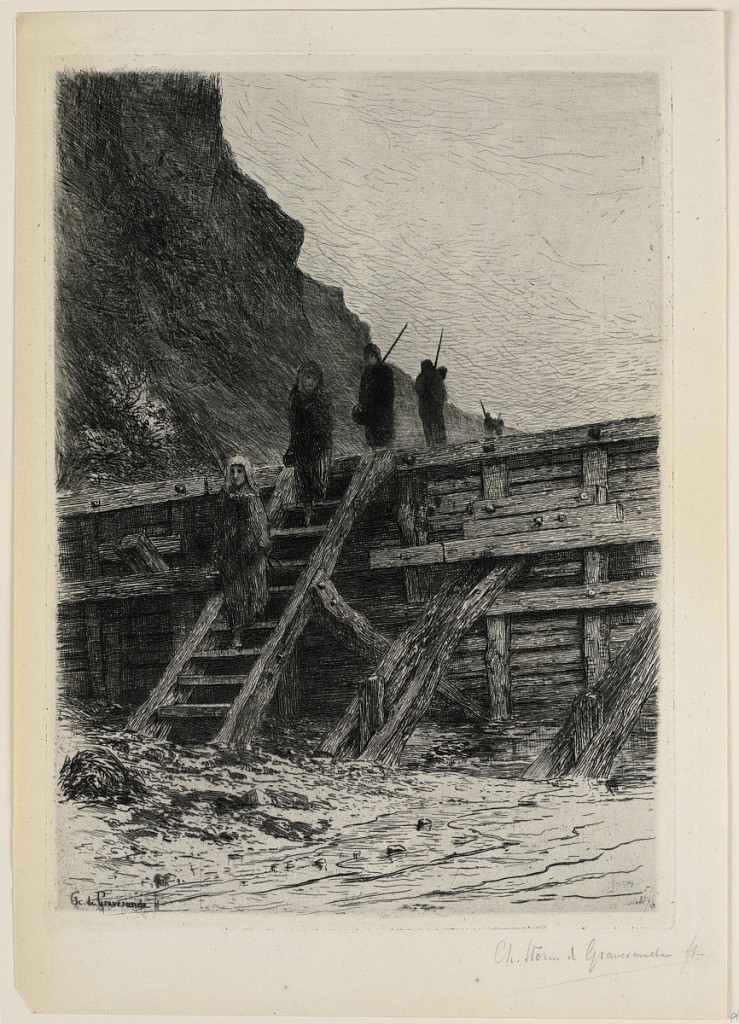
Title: La Retour de la Pêche
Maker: Carel Nicolaas Storm van 's-Gravensande, Dutch, 1841–1924
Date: ca. 1880
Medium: Etching on white paper
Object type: Print
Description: A high quay with a staircase in foreground. Two fisherman coming down the stairs, four more following on the quay. High cliffs at left.